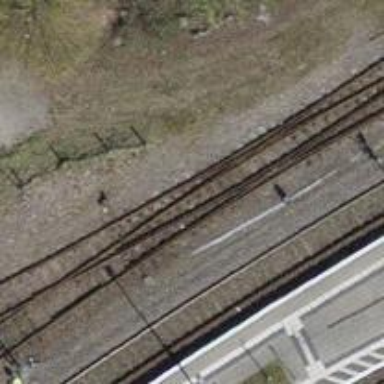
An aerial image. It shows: Single-track railway siding.